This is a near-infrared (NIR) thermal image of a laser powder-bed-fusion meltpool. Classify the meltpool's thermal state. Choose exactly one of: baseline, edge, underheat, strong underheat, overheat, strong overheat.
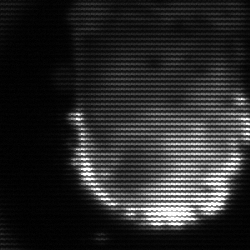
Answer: baseline